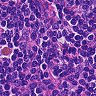
Metastatic tissue present: no